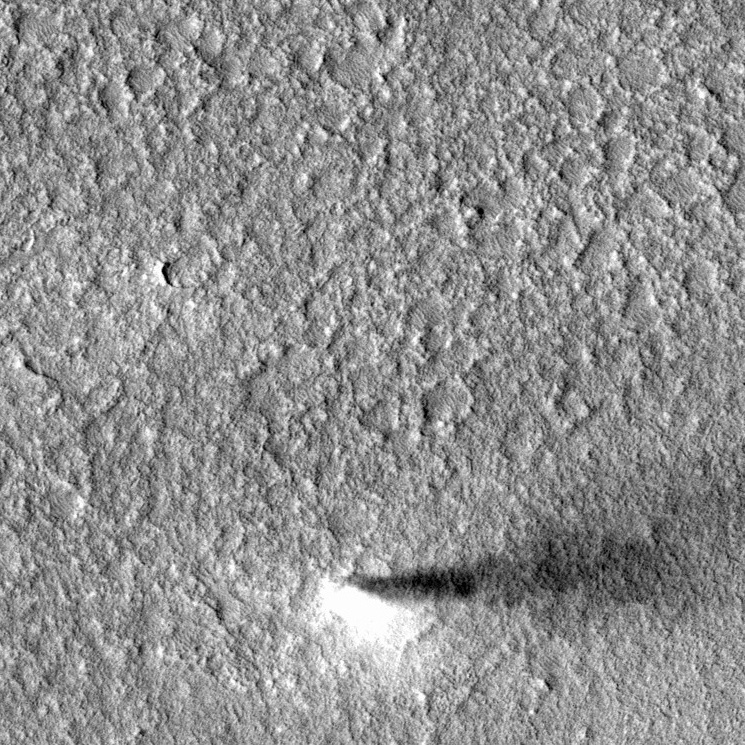
Label: dustdevil